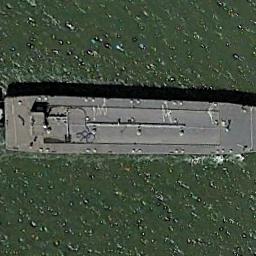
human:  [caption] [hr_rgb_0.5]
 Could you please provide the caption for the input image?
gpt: The gray ship is sailing in the dark green water .

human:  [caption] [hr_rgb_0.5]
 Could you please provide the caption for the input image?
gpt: There is a ship in the green water .

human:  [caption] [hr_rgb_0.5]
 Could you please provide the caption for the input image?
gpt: There is a ship at sea .

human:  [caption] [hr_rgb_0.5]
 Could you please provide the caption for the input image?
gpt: An aircraft carrier docked in a green harbor .

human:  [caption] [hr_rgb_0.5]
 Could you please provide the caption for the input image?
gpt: The black ship is surrounded by green water .